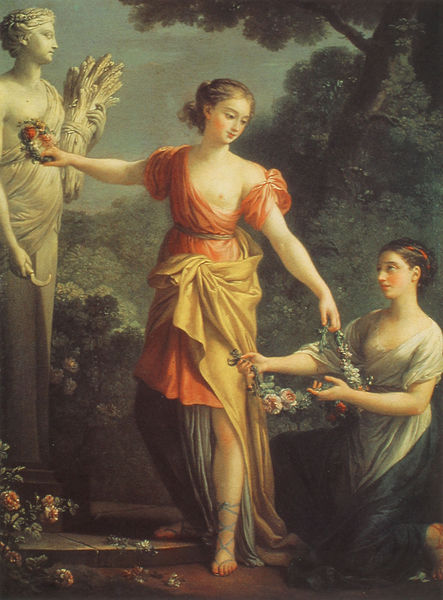
Titel: Proserpine legt Blumen an der Statue der Ceres nieder, ihrer Mutter (Der Sommer)
Künstler: Joseph-Marie Vien
Institution: Privatbesitz
Schlagwörter: baum, blau, gemälde, himmel, nackt, weiß, frauen, gelb, mädchen, blume, blumen, brust, busen, frau, kleid, licht, marmor, orange, blüten, rose, rosen, rot, schleier, tuch, malerei, arme, blass, falten, messer, stehen, bild, natur, figur, gewand, gold, haare, stoff, klassizismus, girlande, wald, garten, skulptur, statue, zwei, acker, ernte, garben, wangenrot, romantik, treppe, weib, weiber, stufe, sandalen, knie, frühling, antike, steht, sichel, knien, kranz, mythologie, flora, göttin, sandale, jüngling, amazone, blumenkranz, ähren, hera, bumen, gabe, sexy, diana, fruchtbarkeit, mamor, lieblich, muße, daphne, demeter, ehren, holzbündel, tri, sickel, kranzen, kranze, de­kolle­té